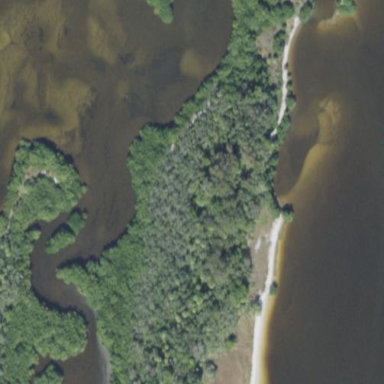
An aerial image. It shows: Wetland area with mangrove vegetation.